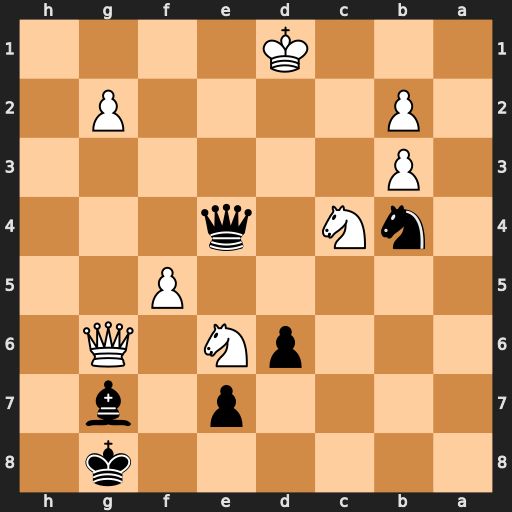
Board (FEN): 6k1/4p1b1/3pN1Q1/5P2/1nN1q3/1P6/1P4P1/3K4
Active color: b
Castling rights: -
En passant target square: -
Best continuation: Qc2+ Ke1 Nd3+ Kf1 Qd1#